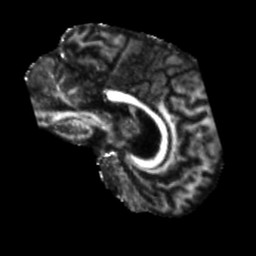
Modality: FA
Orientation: sagittal
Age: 59
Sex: male
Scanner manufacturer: siemens
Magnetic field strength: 3 T
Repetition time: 5.25 s
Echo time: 0.08 s